Chest X-ray. View position: PA
Patient age: 57
Patient sex: F
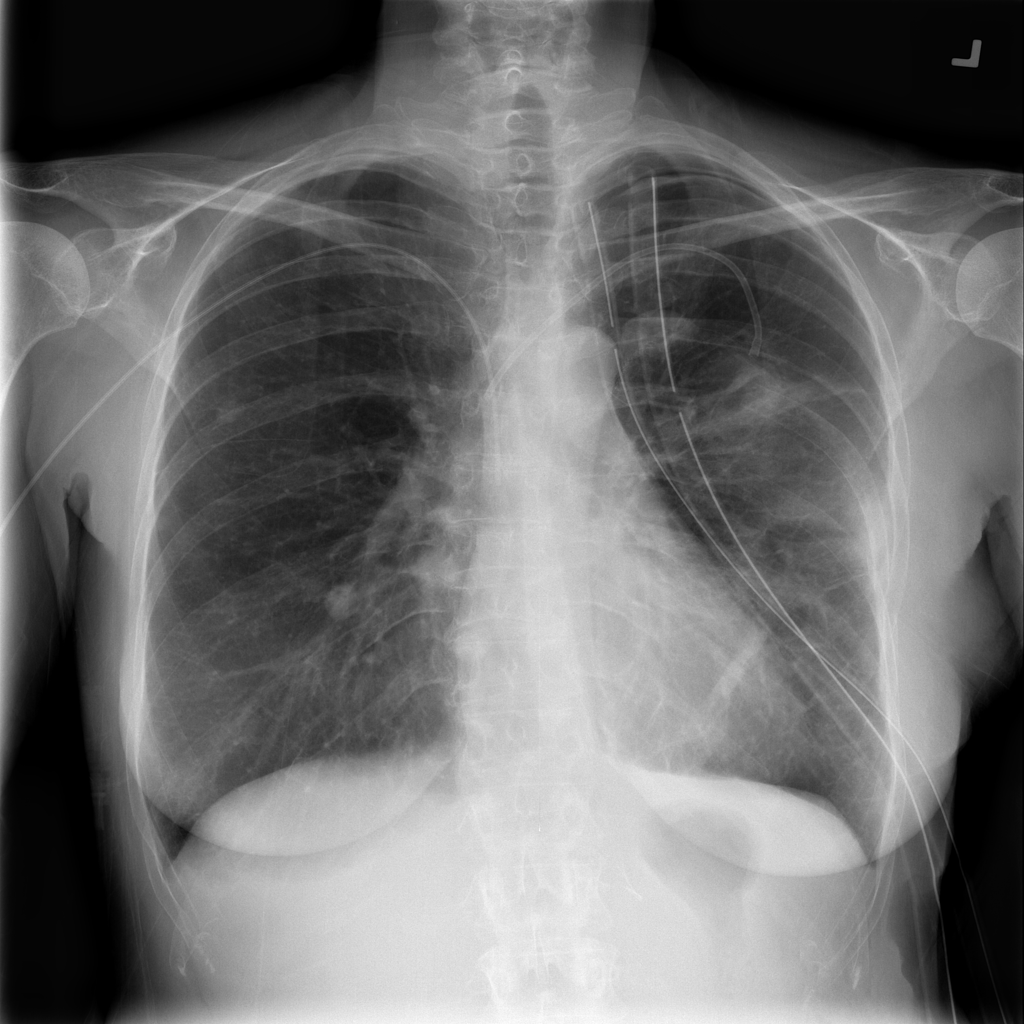
Finding: Pneumothorax